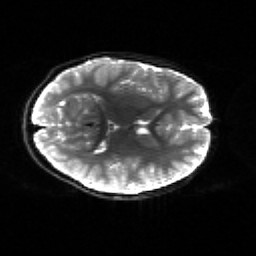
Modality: sbref
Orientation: axial
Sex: male
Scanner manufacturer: siemens
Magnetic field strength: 3 T
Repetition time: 5 s
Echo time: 0.071 s